Field crop: maize
Growth stage: 2
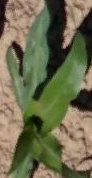
Species: maize